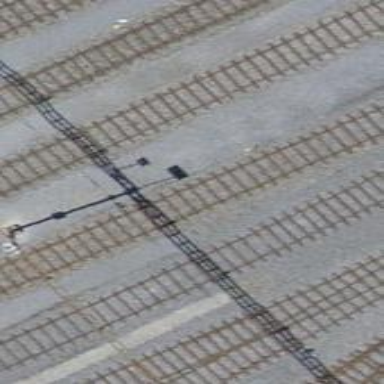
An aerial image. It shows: Rail yard with electrified rails and single track.